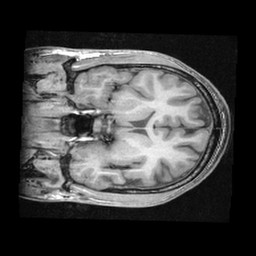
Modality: T1w
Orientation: coronal
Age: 18
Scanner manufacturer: ge
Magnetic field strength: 3 T
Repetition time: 0.008308 s
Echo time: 0.003108 s